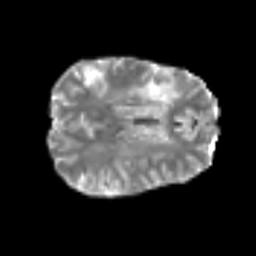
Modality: T2w
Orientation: axial
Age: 56
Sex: male
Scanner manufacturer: siemens
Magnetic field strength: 3 T
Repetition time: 6.1 s
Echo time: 0.101 s